Interaction volume radius: 5 \u00c5
Interaction volume height: 35 \u00c5
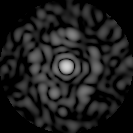
Disorder parameter: 0.8606